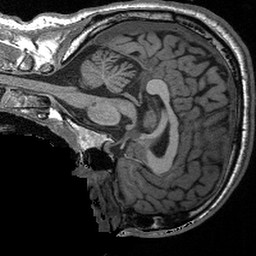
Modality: T1w
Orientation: sagittal
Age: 32
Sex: male